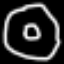
Label: donut